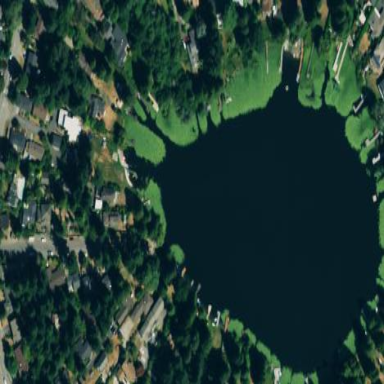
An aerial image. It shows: Beautiful lake surrounded by nature.